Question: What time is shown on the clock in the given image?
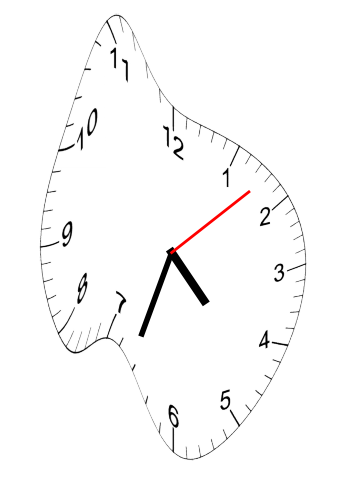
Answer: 04:33:08